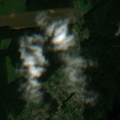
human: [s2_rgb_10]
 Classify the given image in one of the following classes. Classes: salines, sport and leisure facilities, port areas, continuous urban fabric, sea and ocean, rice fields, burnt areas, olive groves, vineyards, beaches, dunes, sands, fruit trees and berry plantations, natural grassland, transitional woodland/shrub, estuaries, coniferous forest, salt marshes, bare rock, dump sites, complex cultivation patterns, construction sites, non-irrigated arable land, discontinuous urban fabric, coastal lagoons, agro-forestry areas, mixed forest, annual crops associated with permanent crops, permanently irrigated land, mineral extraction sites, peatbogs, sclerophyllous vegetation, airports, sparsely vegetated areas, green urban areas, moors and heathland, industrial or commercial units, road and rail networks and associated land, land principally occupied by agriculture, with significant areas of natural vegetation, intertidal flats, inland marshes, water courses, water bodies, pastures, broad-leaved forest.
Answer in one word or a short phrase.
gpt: pastures, complex cultivation patterns, broad-leaved forest, mixed forest